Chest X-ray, PA view. Patient: 51 years old, sex M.
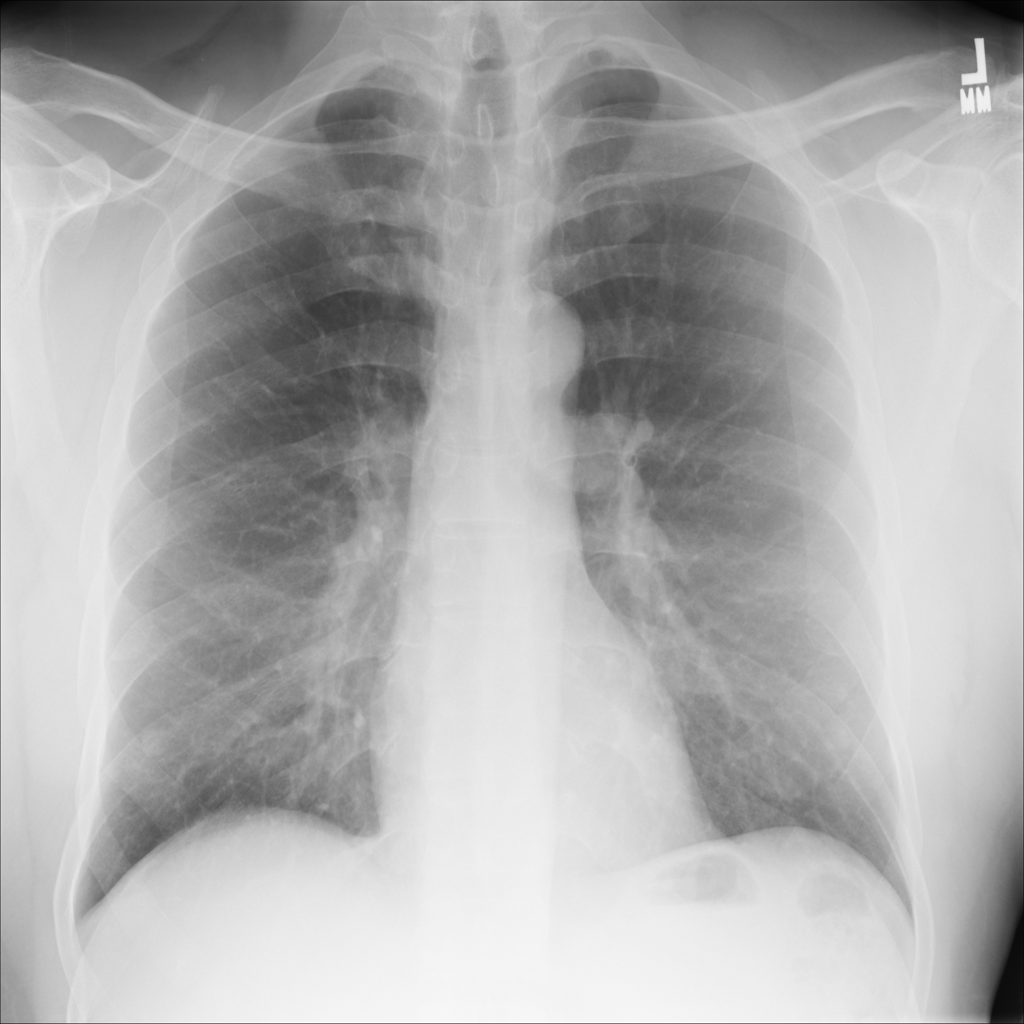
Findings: No Finding